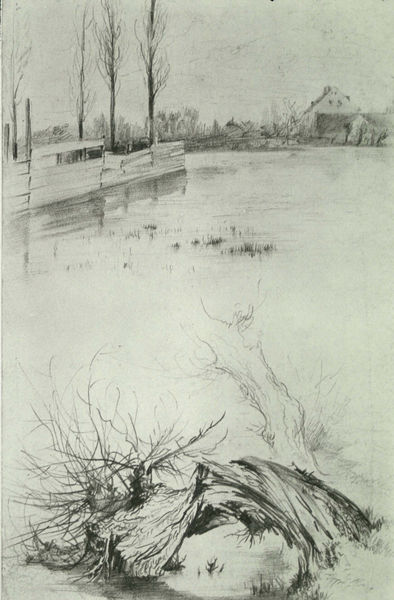
Titel: Überschwemmung am Schafgraben
Künstler: Adolph Menzel
Standort: Berlin
Institution: Kupferstichkabinett
Schlagwörter: baum, himmel, meer, schatten, wasser, weiß, wolken, bäume, fluss, landschaft, see, stadt, teich, ufer, äste, ausschnitt, fenster, grau, holz, hüte, licht, schwarz, skizze, stroh, zeichnung, dach, eis, gebäude, gras, haus, schnee, wiese, zaun, hochformat, ast, baumstamm, einsamkeit, feld, gräser, horizont, häuser, kalt, mühle, natur, pappeln, schilf, spiegelung, stamm, strauch, weide, zweige, busch, büsche, einsam, gatter, hütte, hochwasser, insel, realismus, wald, weiher, schiff, naturalismus, vedute, studie, acker, heu, dorf, dächer, giebel, graphik, kahl, bauernhof, herbst, hof, latten, lattenzaun, winter, idylle, stille, steg, stämme, widerschein, bretter, still, weiden, wurzel, kohle, lichtung, druck, schwarz-weiß, schraffur, radierung, stich, bleistift, grasbüschel, entwurf, trüb, bleistiftzeichnung, maserung, ländlich, moor, lanschaft, rinde, bauernhaus, stall, gehöft, schwaru, spiegelungen, winterlandschaft, büschel, überflutung, überschwemmung, gestrüpp, stumpf, baumstumpf, wort, hasu, bretterzaun, zahn, gefroren, handzeichnung, zeichnug, trist, skandinavien, meeer, farm, betrübt, bingo, lmmä, mjjzämzämz, mjämjzäm, morr, mäj, mäjämzmä, nöäzm, ämj, ämz, ämäz, äämzä, graphitstift, bauernahus, kalte